Question: I'm getting an error on a recently created Play! Project and I don't know why. Can any one help me? The error I'm getting is the following: "index cannot be resolved"

I have another question also, in the play! framework web, it says the following and I have no idea how to do it, can someone explain to me a little what that is and how to do it?:
> If you do not want to install Scala IDE and have only Java sources in your > project, then you can set the following:
'''
EclipseKeys.projectFlavor := EclipseProjectFlavor.Java // Java project. Don't expect Scala IDE
EclipseKeys.createSrc := EclipseCreateSrc.ValueSet(EclipseCreateSrc.ManagedClasses, EclipseCreateSrc.ManagedResources) // Use .class files instead of generated .scala files for views and routes
EclipseKeys.preTasks := Seq(compile in Compile) // Compile the project before generating Eclipse files, so that .class files for views and routes are present
'''
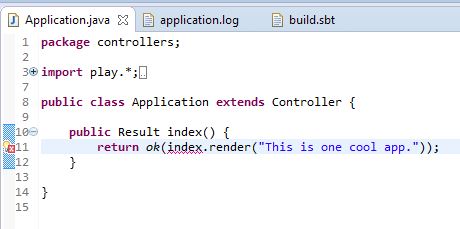
Answer: Eclipse doesn't know about your views (also called <URL> yet. They are Scala classes that will be generated from your actual 'my_view_name.scala.html' files during compiling. So after you compiled you just have to run 'activator eclipse' (or '
'play eclipse' with older versions of Play) and those errors magically disappear.
I've never set <URL>. I guess you have to set in your 'project/plugins.sbt'
'''
addSbtPlugin("com.typesafe.sbteclipse" % "sbteclipse-plugin" % "4.0.0")
'''
and, if you use no Scala (Java-only), in your 'build.sbt'
'''
EclipseKeys.projectFlavor := EclipseProjectFlavor.Java // Java project. Don't expect Scala IDE
EclipseKeys.createSrc := EclipseCreateSrc.ValueSet(EclipseCreateSrc.ManagedClasses, EclipseCreateSrc.ManagedResources) // Use .class files instead of generated .scala files for views and routes
EclipseKeys.preTasks := Seq(compile in Compile) // Compile the project before generating Eclipse files, so that .class files for views and routes are present
'''